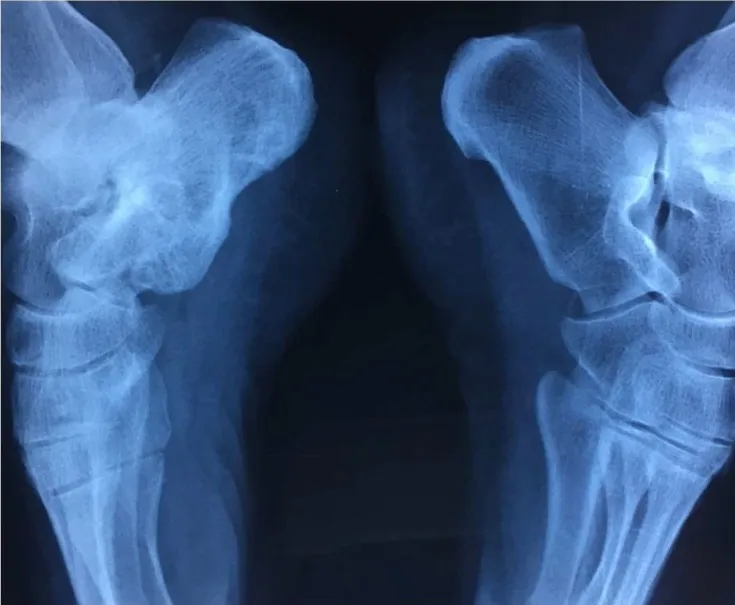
Comparative X ray of both ankle 12 months after BMC.
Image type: radiology (x_ray)